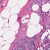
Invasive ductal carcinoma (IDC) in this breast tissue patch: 0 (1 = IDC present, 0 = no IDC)